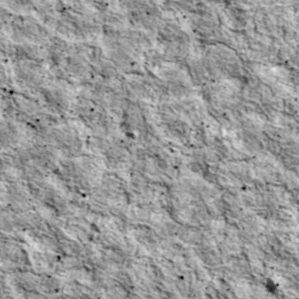
Label: non_frost